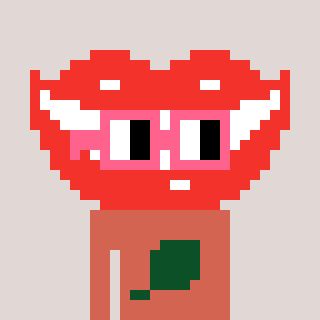
a pixel art character with square pink glasses, a smile-shaped head and a peachy-colored body on a warm background